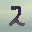
Label: 2